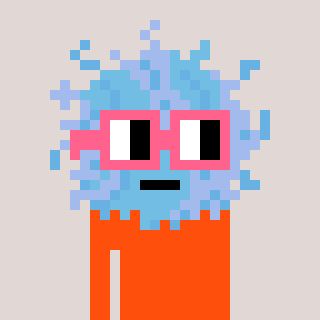
a pixel art character with square pink glasses, a lint-shaped head and a orange-colored body on a warm background